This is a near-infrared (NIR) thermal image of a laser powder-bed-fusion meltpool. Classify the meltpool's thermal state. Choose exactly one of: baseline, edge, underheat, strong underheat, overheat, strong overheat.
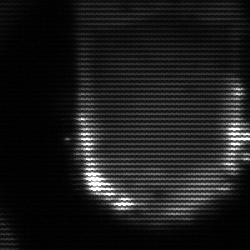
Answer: baseline